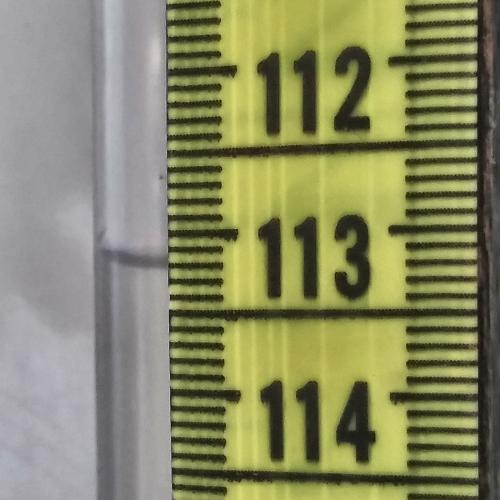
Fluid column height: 113.2 cm